Question: In my linux python app for Fedora I want to save user's work to '/home/user/Documents/MyCoolApp/TheirGreatWork.txt'
But I am not sure how to find the "'Documents'" folder if the user is not using English as their default language.
What is the right way to determine the right path so that files go in their "Documents" folder.
EDIT
Here is a  which comes up if you change locales... showing how paths can get easily changed.
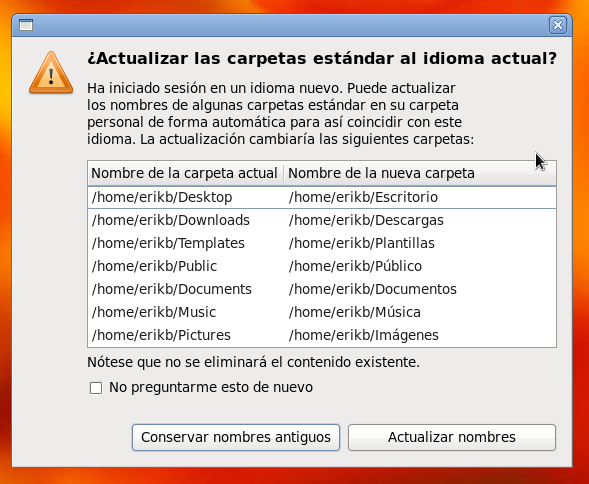
Answer: I'd use the subprocess module to get the output of the command 'xdg-user-dir DOCUMENTS'. For example:
'''
import subprocess
documents_dir = subprocess.check_output(["xdg-user-dir", "DOCUMENTS"])
print documents_dir # This is what you're looking for.
'''